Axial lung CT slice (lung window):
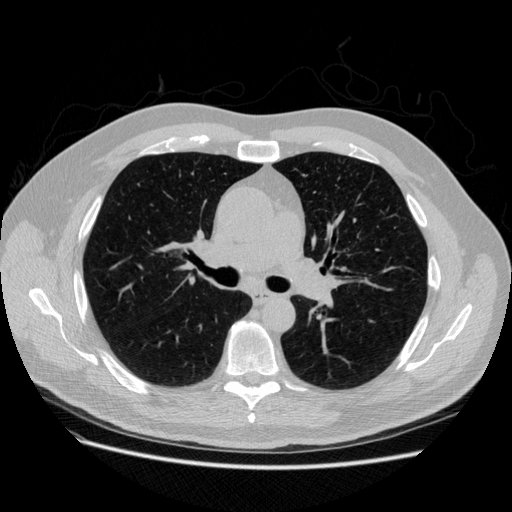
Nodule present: no